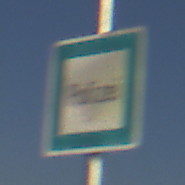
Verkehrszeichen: Polizei
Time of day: MorningAfternoon
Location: Outdoor (Nature)
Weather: Clear
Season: NotSpecified
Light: Natural